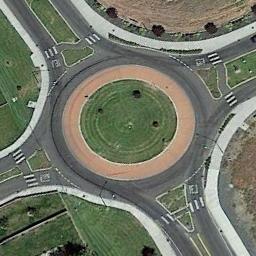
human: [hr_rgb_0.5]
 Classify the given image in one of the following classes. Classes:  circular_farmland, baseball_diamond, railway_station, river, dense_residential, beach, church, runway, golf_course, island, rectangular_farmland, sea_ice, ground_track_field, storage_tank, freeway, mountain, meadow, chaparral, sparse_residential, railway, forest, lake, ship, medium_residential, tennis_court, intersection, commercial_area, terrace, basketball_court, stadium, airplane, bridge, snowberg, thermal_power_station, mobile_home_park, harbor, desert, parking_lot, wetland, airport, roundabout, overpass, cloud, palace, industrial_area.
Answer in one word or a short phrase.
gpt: roundabout